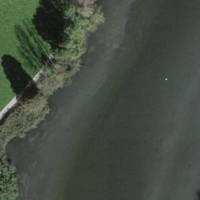
EUNIS habitat code: 14
Species observed at this site:
Stictocephala bisonia